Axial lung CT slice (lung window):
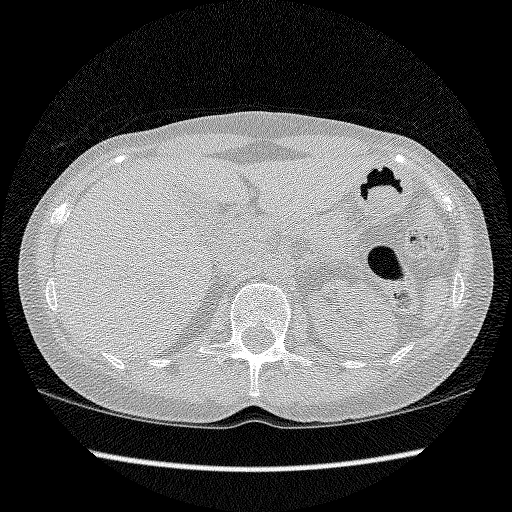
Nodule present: no